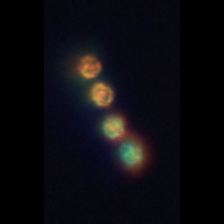
Taxon: Stephanopyxis
Group: Diatoms